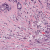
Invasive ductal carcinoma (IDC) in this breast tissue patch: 1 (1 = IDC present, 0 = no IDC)